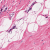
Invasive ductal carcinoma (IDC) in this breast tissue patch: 0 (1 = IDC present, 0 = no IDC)